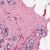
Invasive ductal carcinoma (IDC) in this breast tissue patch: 0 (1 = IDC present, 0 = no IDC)